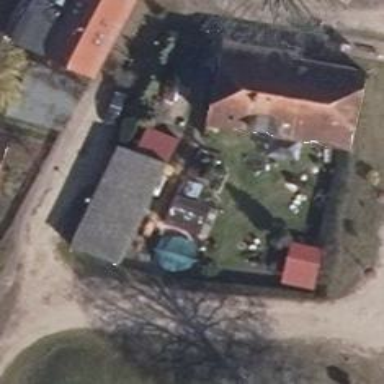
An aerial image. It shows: Swimming pool located in leisure land.